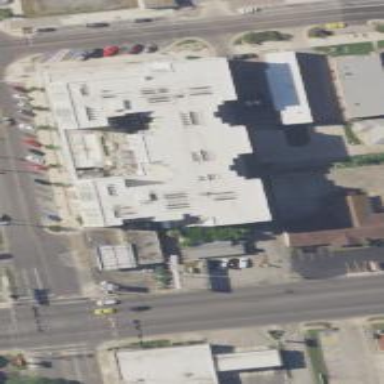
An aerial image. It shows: Part of building.